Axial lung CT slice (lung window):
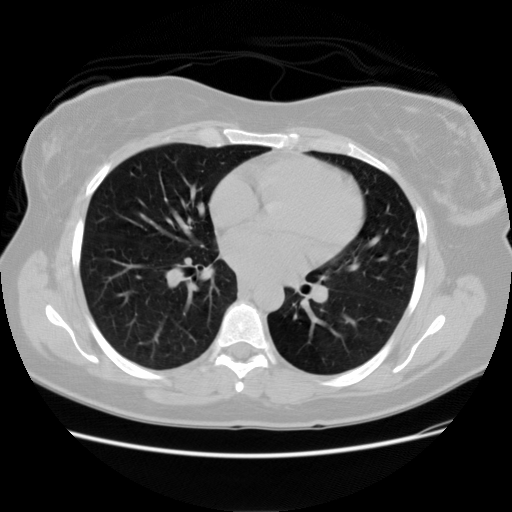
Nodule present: no